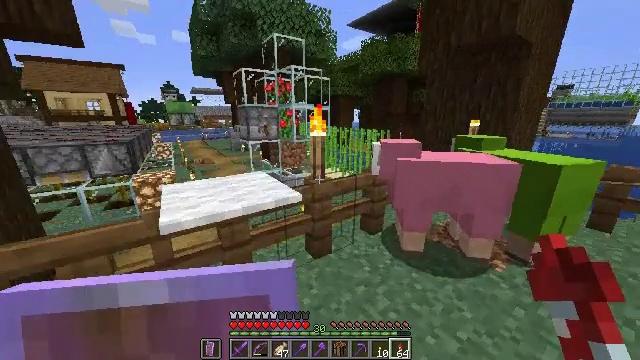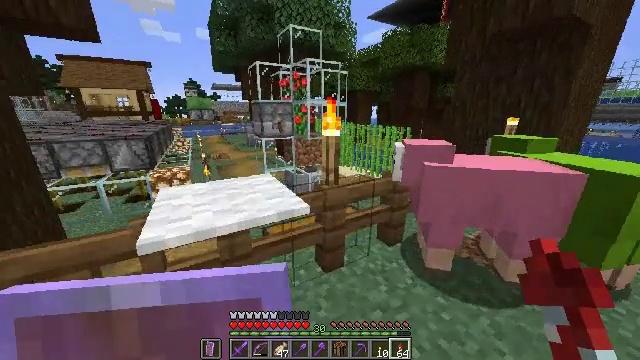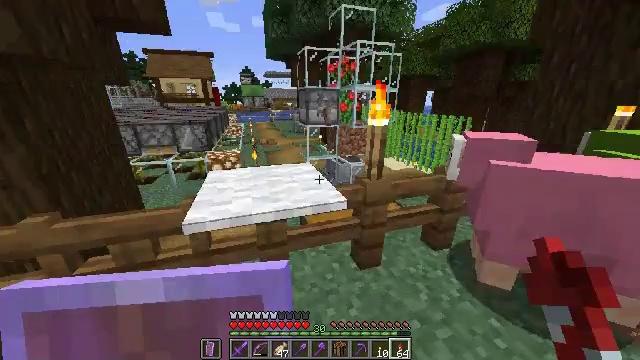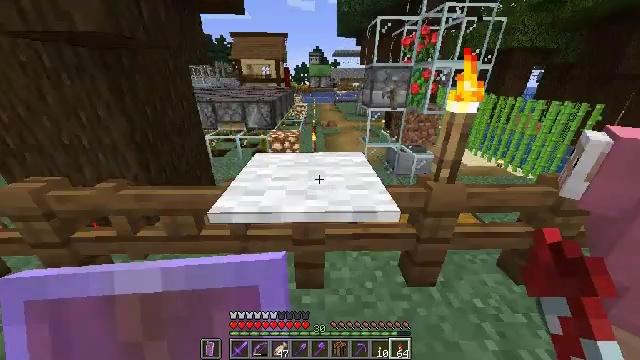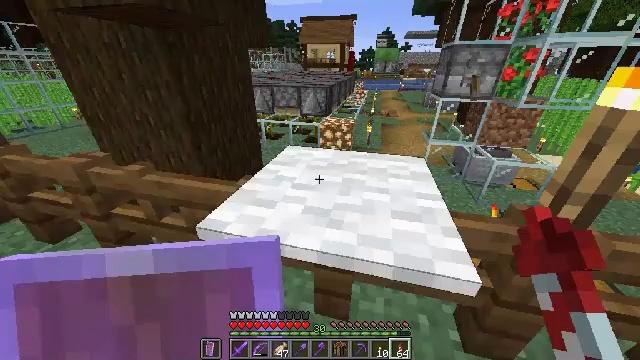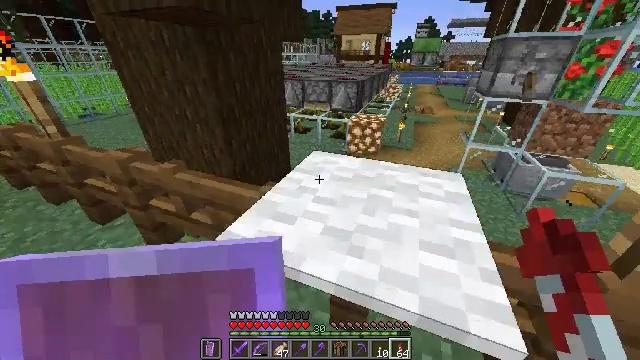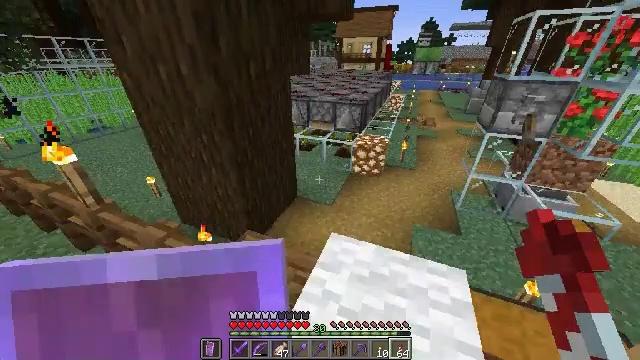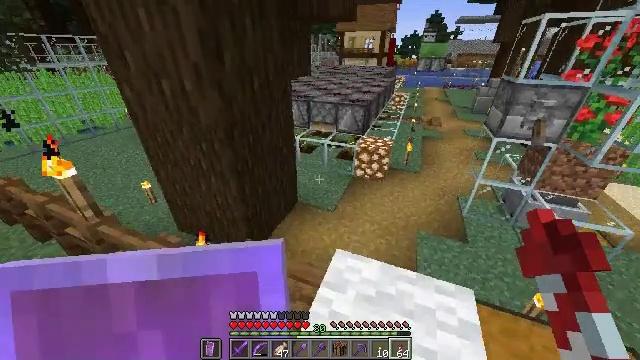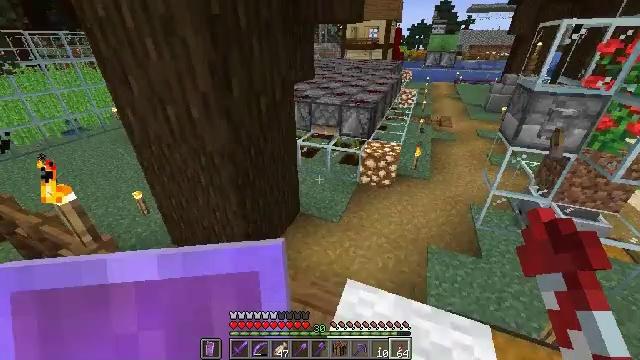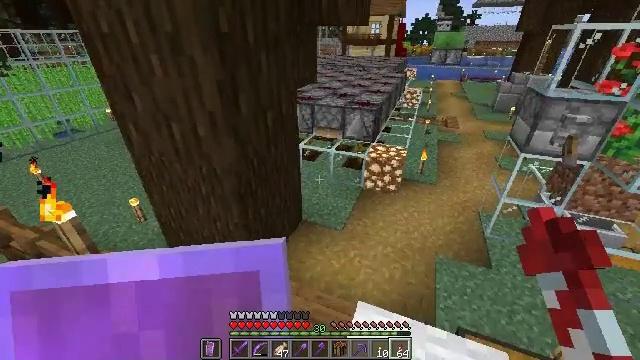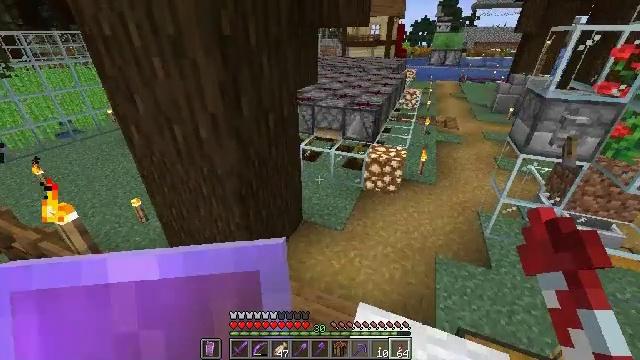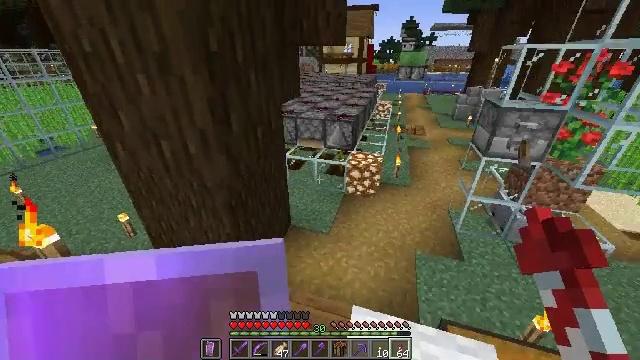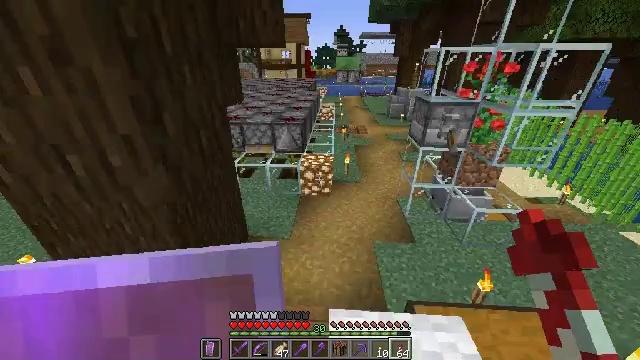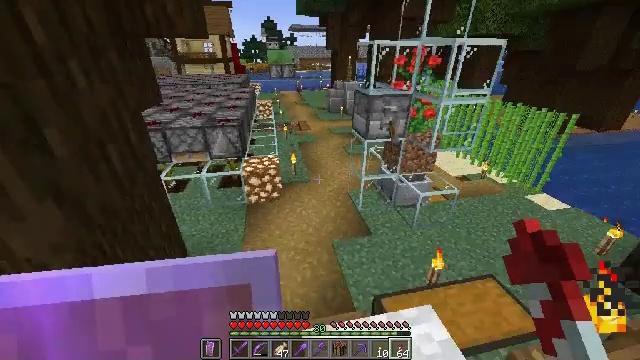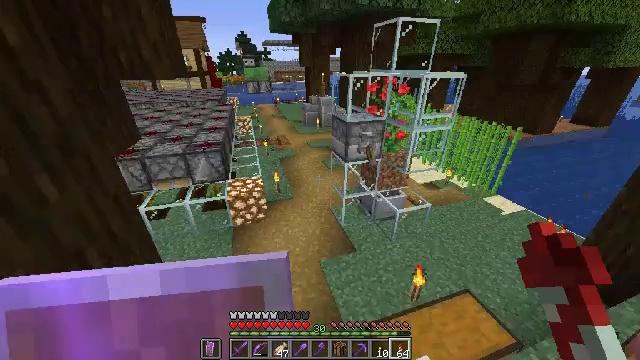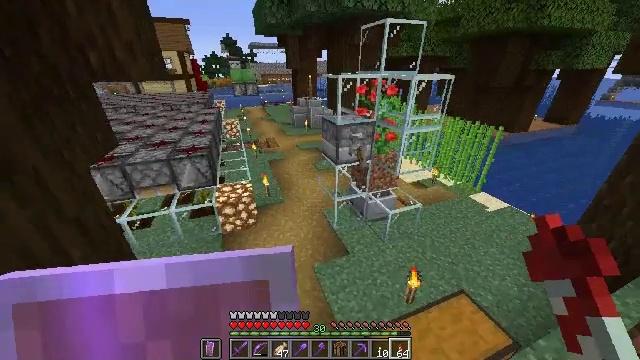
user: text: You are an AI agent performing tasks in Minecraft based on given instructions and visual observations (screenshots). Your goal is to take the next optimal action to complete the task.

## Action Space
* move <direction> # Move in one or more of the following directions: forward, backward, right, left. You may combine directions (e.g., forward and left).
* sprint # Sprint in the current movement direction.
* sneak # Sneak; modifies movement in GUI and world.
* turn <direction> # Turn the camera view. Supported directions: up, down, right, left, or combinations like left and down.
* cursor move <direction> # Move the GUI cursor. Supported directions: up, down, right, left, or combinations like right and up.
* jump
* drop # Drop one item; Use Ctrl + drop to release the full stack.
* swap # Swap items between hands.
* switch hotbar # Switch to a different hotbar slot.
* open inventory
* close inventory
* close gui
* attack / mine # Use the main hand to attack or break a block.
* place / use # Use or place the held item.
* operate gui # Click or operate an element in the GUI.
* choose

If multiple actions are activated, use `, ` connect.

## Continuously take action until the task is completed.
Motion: motion action
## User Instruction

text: Mine the sticky piston.
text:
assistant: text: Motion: move forward, sprint, turn left and down
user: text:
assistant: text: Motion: move forward, sprint, turn left and down
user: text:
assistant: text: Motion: move forward, sprint, turn left and down
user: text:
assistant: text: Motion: move forward, sprint, turn left and down
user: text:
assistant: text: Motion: move forward, sprint, turn left and down, jump
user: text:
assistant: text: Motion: move forward, sprint, jump
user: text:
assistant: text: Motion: move forward, sprint, jump
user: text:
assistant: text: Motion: move forward, sprint, jump
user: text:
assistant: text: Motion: move forward, sprint, jump
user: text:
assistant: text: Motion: move forward, sprint
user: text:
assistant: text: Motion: move forward, sprint, turn right and up
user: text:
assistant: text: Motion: move forward, sprint, turn right
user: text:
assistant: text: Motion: move forward, sprint, turn right
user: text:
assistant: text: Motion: move forward, sprint, turn right
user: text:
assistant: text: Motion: move forward, sprint, turn right
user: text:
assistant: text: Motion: move forward, sprint
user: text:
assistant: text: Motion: move forward, sprint
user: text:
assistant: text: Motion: move forward, sprint
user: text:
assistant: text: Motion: move forward, sprint, turn left
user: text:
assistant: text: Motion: move forward, sprint, turn left and down
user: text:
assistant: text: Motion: move forward, sprint, turn left and down
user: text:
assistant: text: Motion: move forward, sprint, turn left
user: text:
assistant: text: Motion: move forward, sprint
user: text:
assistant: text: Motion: move forward, sprint
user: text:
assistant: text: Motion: move forward, sprint, turn up
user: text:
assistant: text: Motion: move forward, sprint, turn left and up
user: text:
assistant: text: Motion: move forward, sprint, turn left and up
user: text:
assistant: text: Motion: move forward, sprint
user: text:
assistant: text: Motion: move forward, sprint
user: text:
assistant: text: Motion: move forward, sprint